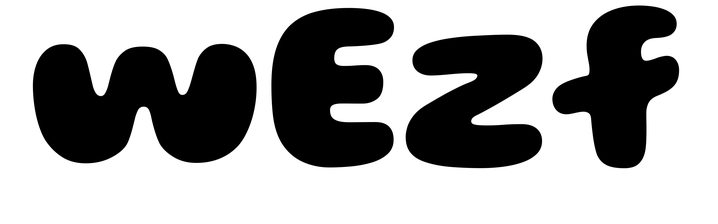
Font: Gluten_ExtraBold